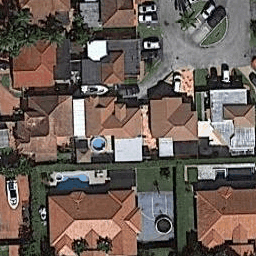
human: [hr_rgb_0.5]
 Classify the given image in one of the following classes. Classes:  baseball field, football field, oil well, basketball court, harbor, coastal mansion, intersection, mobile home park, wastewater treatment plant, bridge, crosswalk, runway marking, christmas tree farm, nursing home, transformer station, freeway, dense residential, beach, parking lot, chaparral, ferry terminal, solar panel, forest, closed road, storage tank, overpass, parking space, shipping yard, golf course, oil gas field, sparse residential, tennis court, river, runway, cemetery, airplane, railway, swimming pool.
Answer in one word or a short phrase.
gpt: dense residential